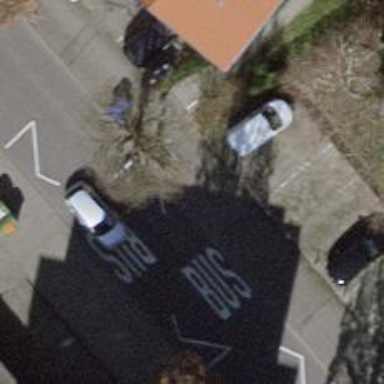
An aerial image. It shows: Bus stop with platform for public transport.